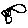
Label: star